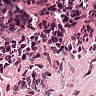
Metastatic tissue present: no